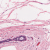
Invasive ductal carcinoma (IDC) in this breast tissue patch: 0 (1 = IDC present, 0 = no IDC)